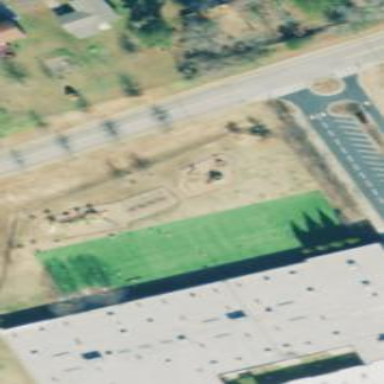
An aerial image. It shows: Playground area for leisure land.